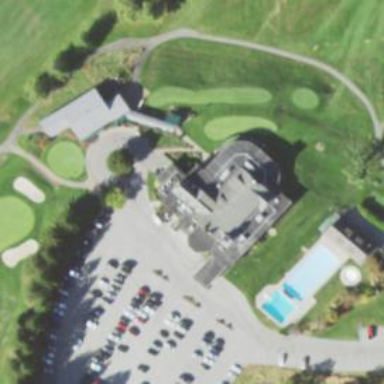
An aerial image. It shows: Path used for both walking and golf.